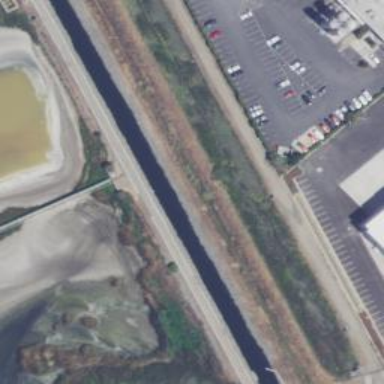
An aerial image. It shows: Canal.